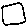
Label: square